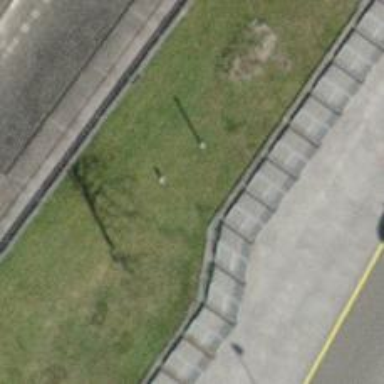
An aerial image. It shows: Bench for seating.